Question: Your location?
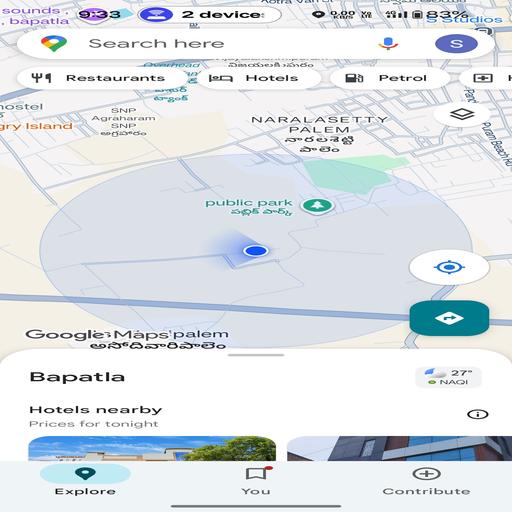
Answer: Public park